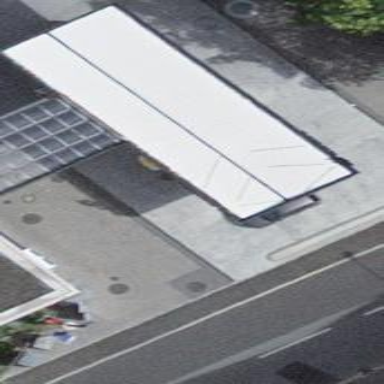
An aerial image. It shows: Fuel station located under roof.